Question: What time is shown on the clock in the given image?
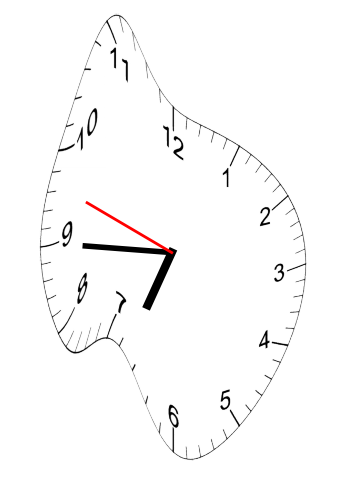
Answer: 06:44:48